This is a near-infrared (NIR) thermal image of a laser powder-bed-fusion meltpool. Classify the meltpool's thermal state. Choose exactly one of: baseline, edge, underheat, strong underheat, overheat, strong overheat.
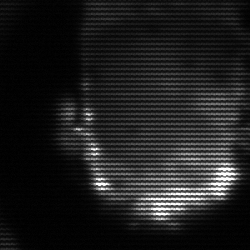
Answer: baseline